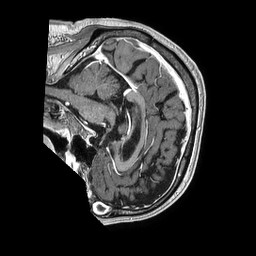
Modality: T1w
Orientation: sagittal
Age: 58
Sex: male
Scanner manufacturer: philips
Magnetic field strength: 1.5 T
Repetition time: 0.007752 s
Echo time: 0.003575 s